Question: I extends ArrayAdapter, painted the following picture

'''
public class UrlArrayAdapter extends ArrayAdapter<UrlItem> {
private LayoutInflater inflater;
public UrlArrayAdapter(Context context, List<UrlItem> urlLists) {
super(context, R.layout.database_table_list, R.id.editLinearLayout1,urlLists);
inflater = LayoutInflater.from(context);
}
@Override
public View getView(int position, View convertView, ViewGroup parent) {
UrlItem urlItem = (UrlItem) this.getItem(position);
CheckBox checkBox = null;
TextView textView = null;
if (convertView == null) {
convertView = inflater.inflate(R.layout.database_table_item, null);
textView = (TextView) convertView.findViewById(R.id.editText1);
checkBox = (CheckBox) convertView.findViewById(R.id.checkBox1);
convertView.setTag(urlItem);
checkBox.setChecked(urlItem.getUse());
textView.setText(urlItem.getUrl());
textView.setOnClickListener(new View.OnClickListener() {
public void onClick(View v) {
}
});
} else {
}
return convertView;
}
}
'''
setOnClickListener() - does not work - account for a long time to click
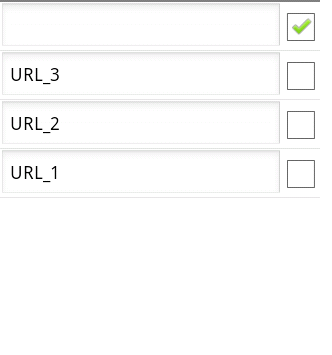
Answer: First of all, in your 'getView' method, your code seems incorrect: you need to set values regardless of whether you use converted view or not. The code should be like this:
'''
@Override
public View getView(int position, View convertView, ViewGroup parent) {
UrlItem urlItem = (UrlItem) this.getItem(position);
CheckBox checkBox = null;
TextView textView = null;
if (convertView == null) {
convertView = inflater.inflate(R.layout.database_table_item, null);
}
textView = (TextView) convertView.findViewById(R.id.editText1);
checkBox = (CheckBox) convertView.findViewById(R.id.checkBox1);
convertView.setTag(urlItem);
checkBox.setChecked(urlItem.getUse());
textView.setText(urlItem.getUrl());
}
'''
Then, to detect clicks on individual items, do not use 'onClickListener' on the items. Instead, use 'setOnItemClickListener' on your 'ListView'. You will have something like this:
'''
final UrlArrayAdapter adapter = new UrlArrayAdapter(this, items);
ListView list = this.findViewById(R.id.my_list);
list.setAdapter(adapter);
list.setOnItemClickListener(new OnItemClickListener() {
public void onItemClick(AdapterView<?> parent, View view, int position, long id) {
//deal here with removing the item at position _position_
//from your adapter, then notify the list view that the data has changed
adapter.notifyDataSetChanged();
}
});
'''